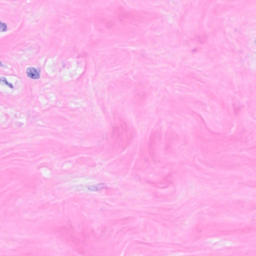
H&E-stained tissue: Breast